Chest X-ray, PA view. Patient: 57 years old, sex F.
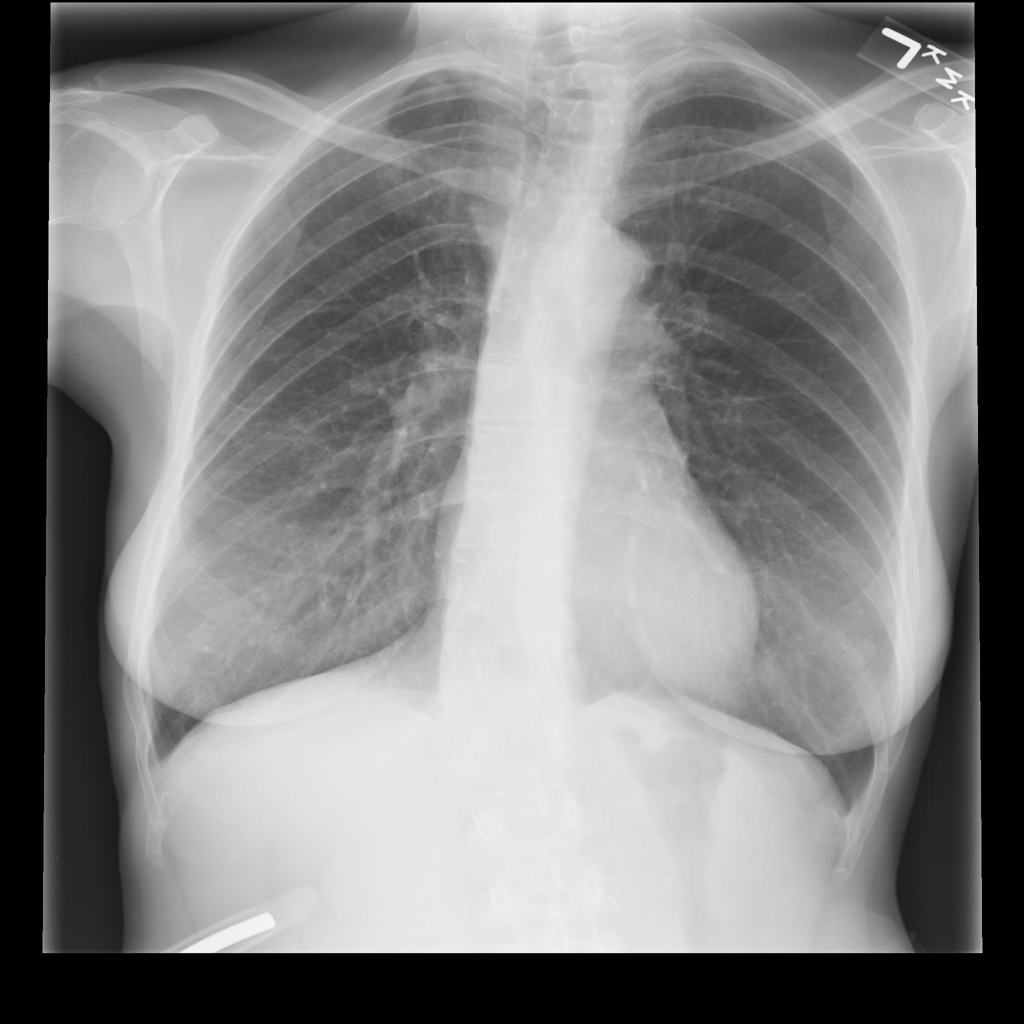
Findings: No Finding